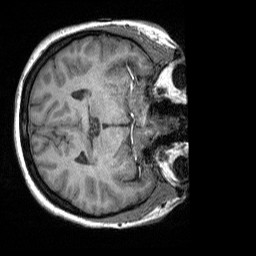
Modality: T1w
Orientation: axial
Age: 47
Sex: female
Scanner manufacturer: siemens
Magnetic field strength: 3 T
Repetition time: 1.9 s
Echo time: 0.00252 s